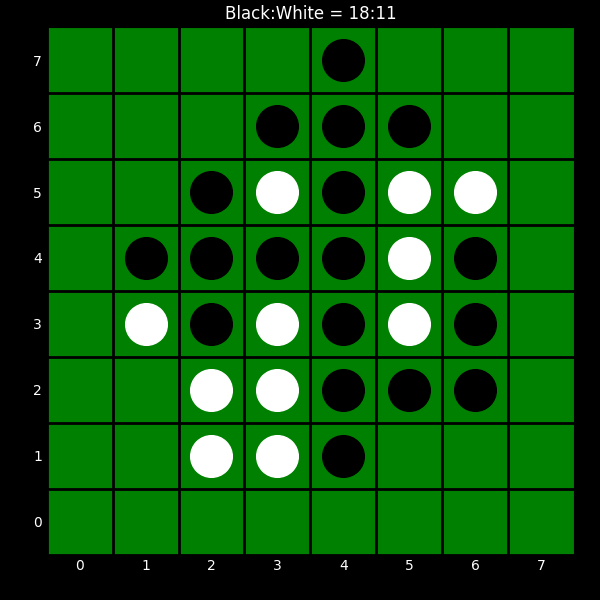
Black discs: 18
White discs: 11